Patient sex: M
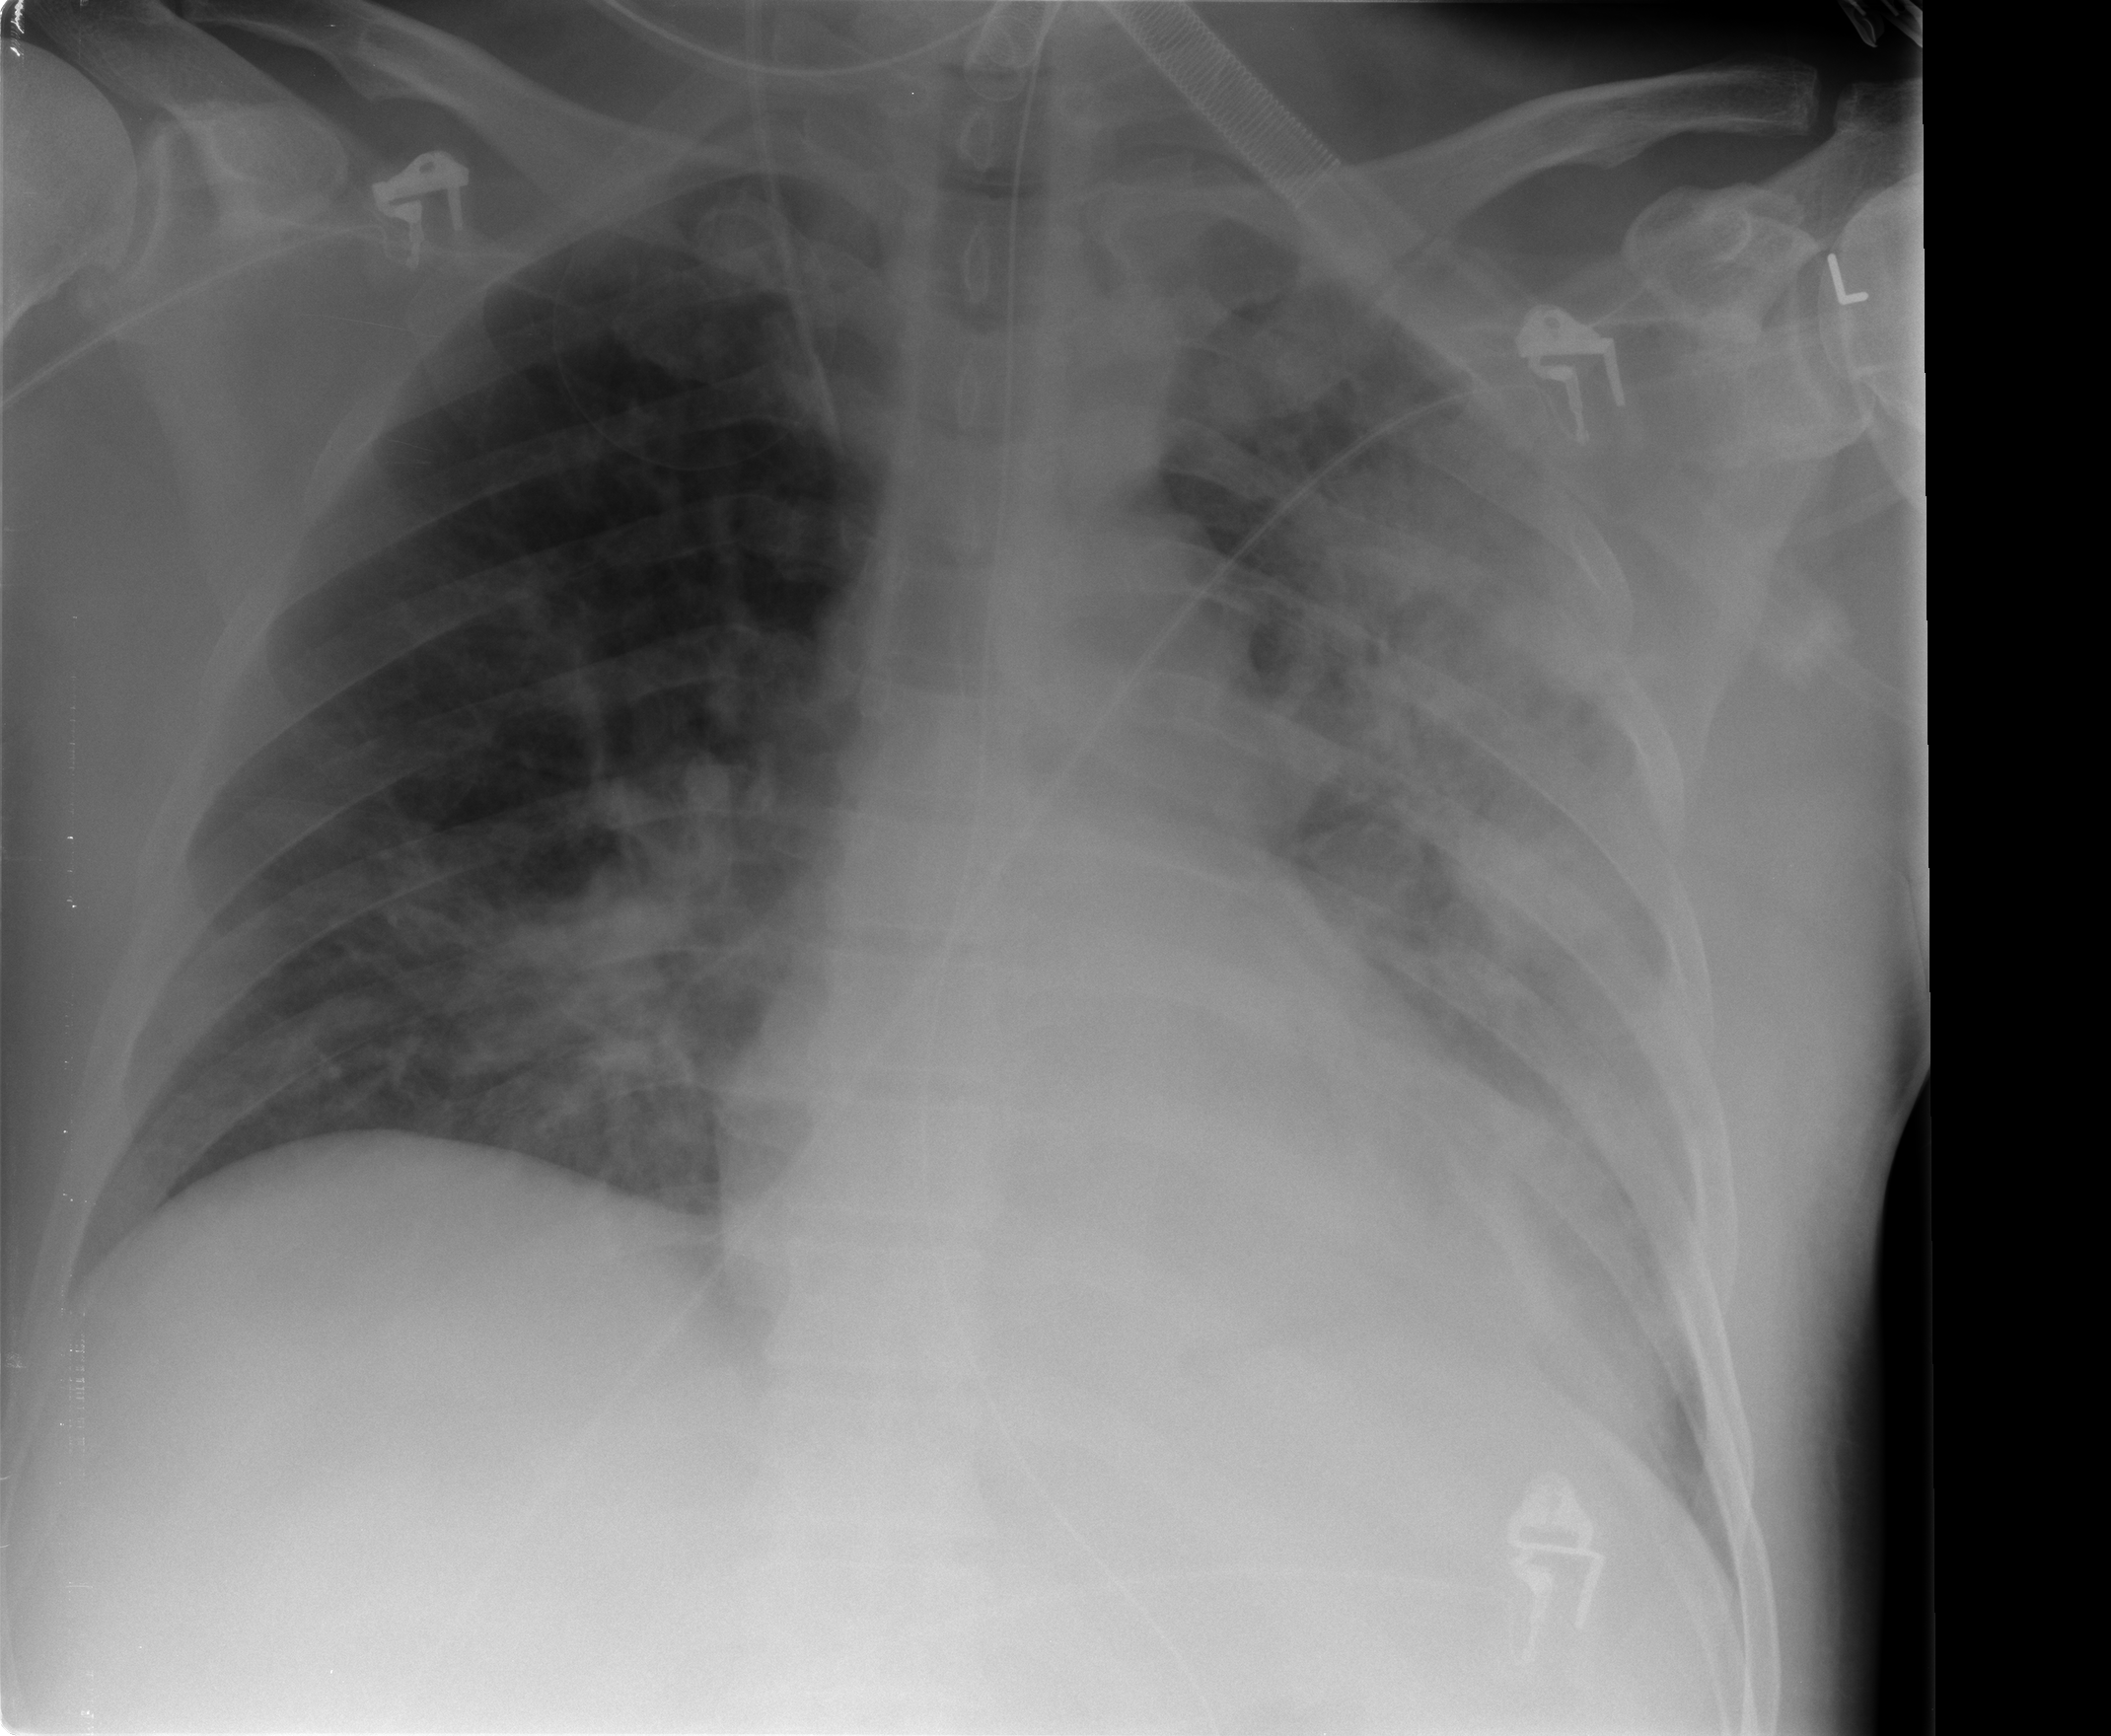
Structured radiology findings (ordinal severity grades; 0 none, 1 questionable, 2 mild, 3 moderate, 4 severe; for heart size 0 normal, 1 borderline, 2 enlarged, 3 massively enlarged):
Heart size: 1
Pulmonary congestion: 2
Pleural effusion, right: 0
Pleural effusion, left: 1
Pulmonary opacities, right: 2
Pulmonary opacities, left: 3
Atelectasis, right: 2
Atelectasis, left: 3